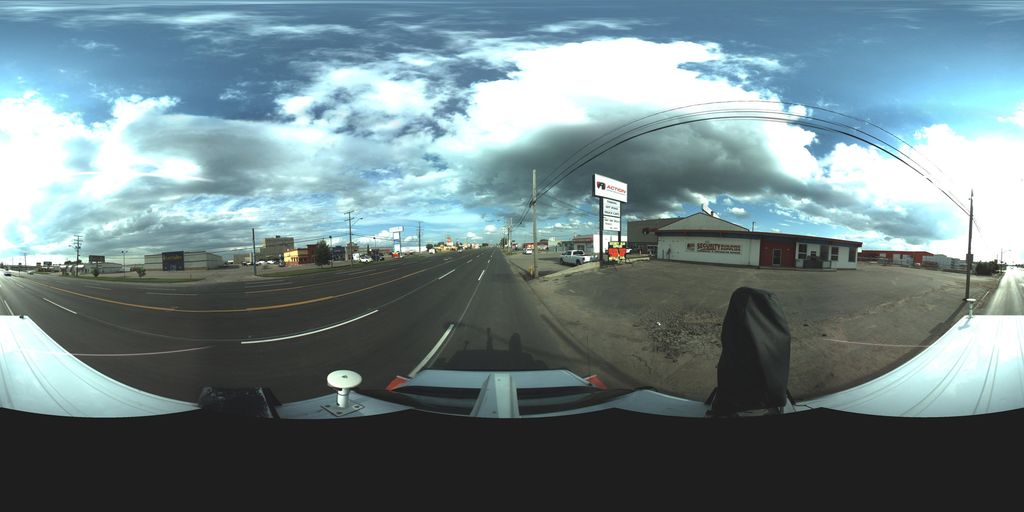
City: saskatoon